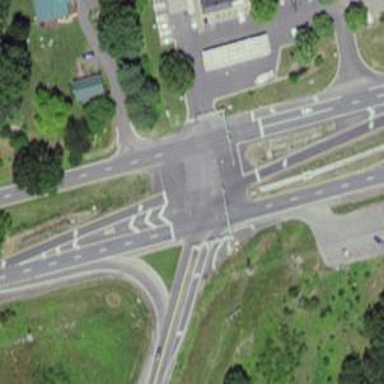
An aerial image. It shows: Trunk link highway.